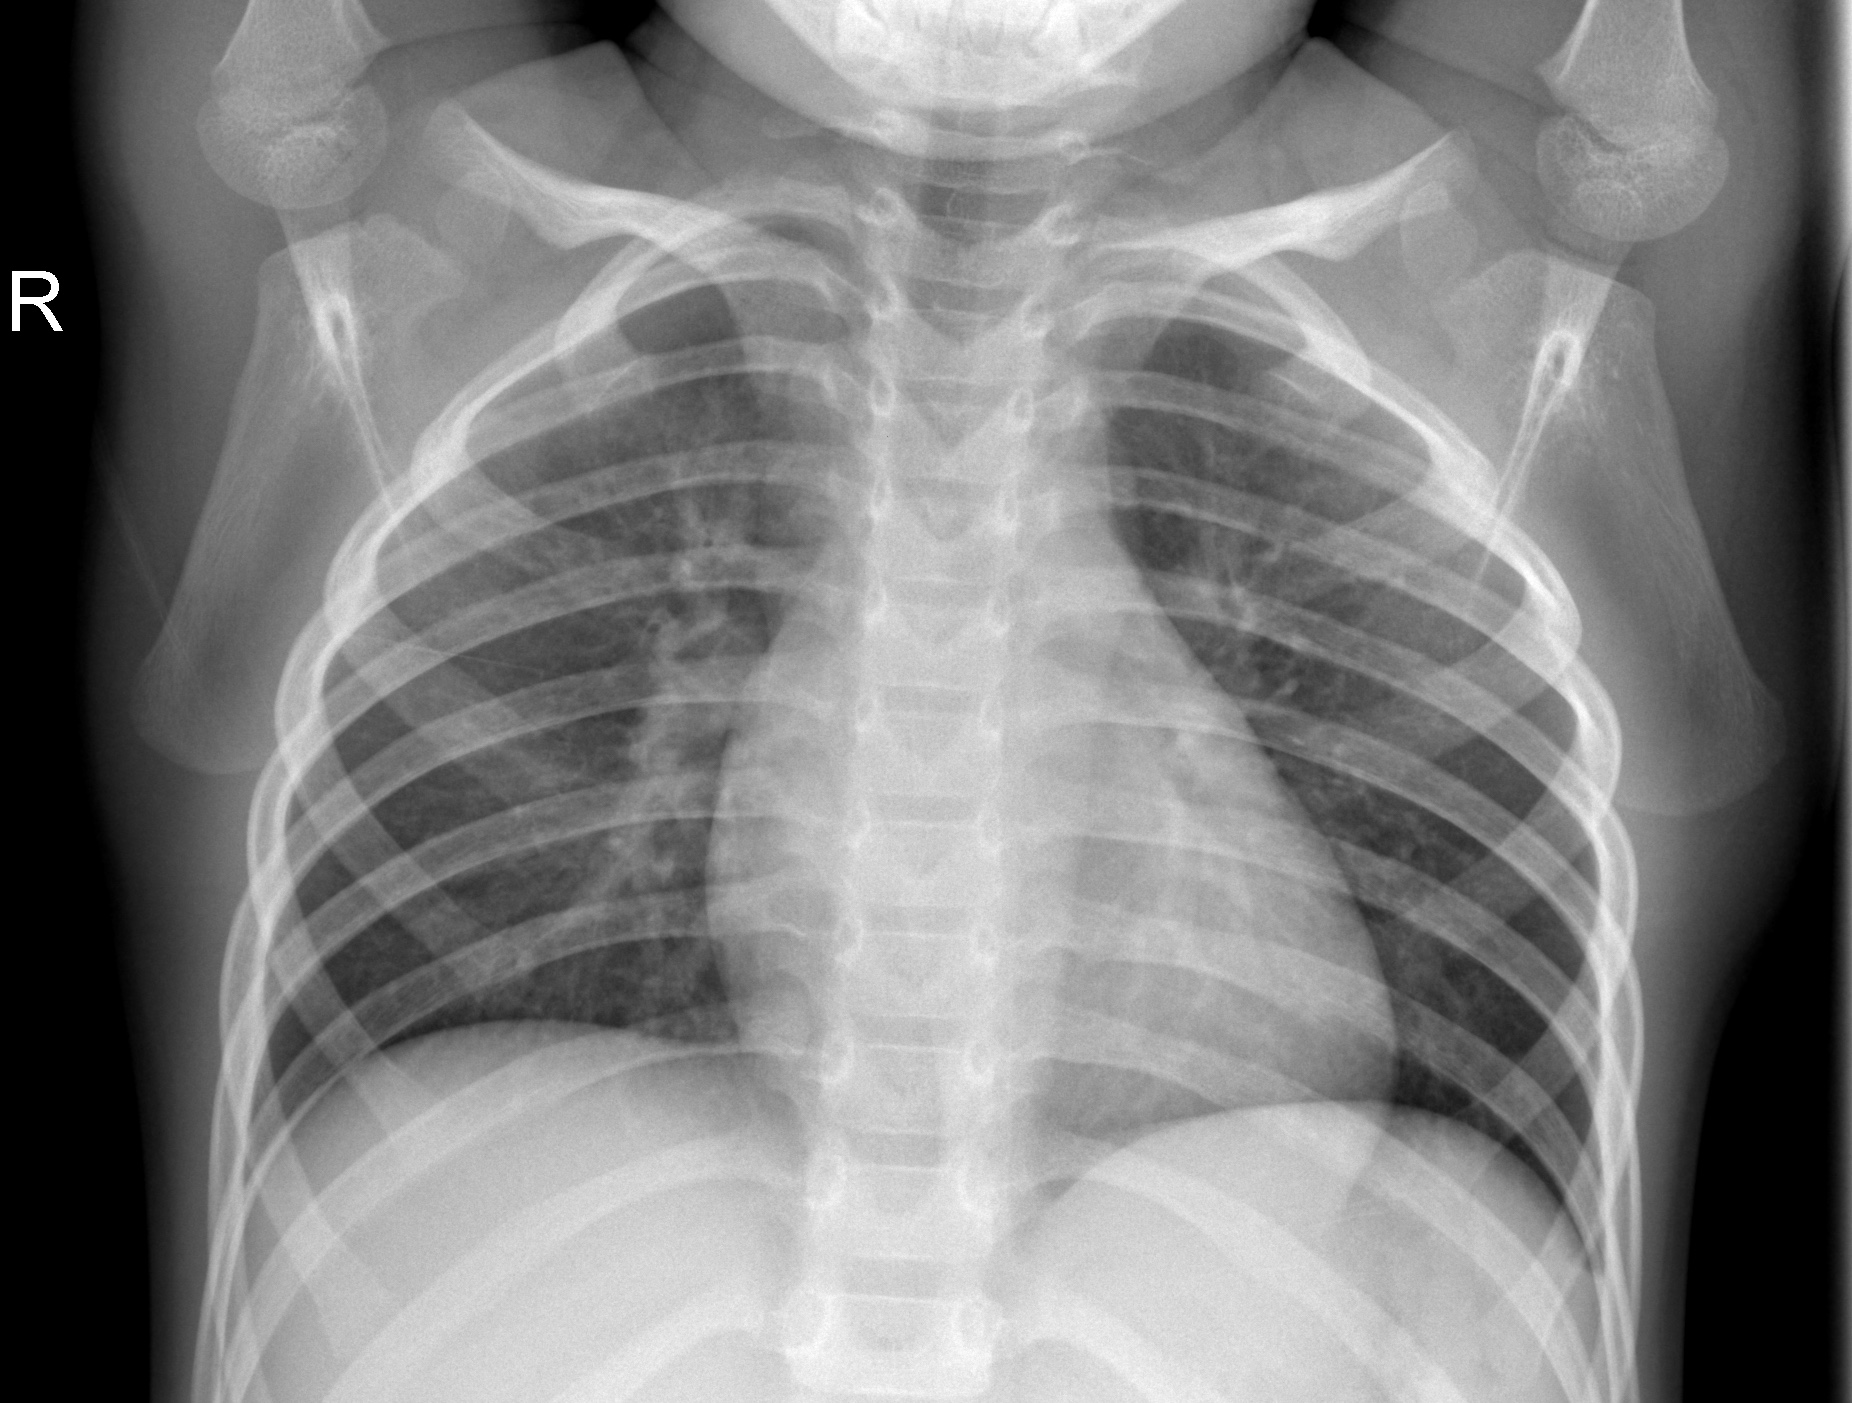
Diagnosis: NORMAL